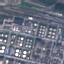
Label: Industrial